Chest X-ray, PA view. Patient: 28 years old, sex F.
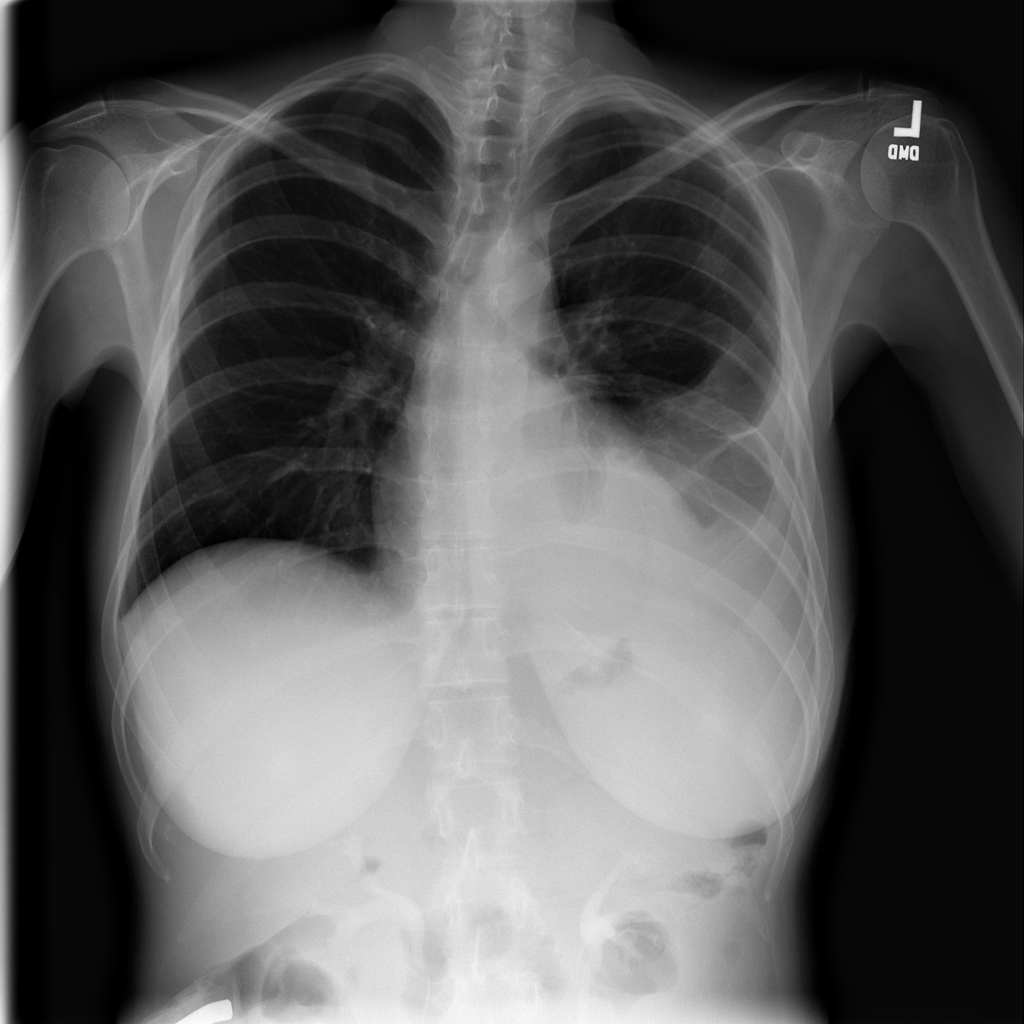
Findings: Effusion